Question: Here is my GridView. I have 3 items in each row.

As shown in the picture, the last row in the view contains only one item. If the last row contains 3 items, the grid view scrolls properly till the end. If the last row has less than 3 items the view doesn't scroll more than what is shown in the picture. GridView ignores the row which is not filled completely. What could be the reason for this?
Note: It works fine if I add invisible dummy items at the end to fill the row.
This is my GridView layout.
'''
<GridView
android:id="@+id/grid_view_featuredtab"
android:layout_width="fill_parent"
android:layout_height="fill_parent"
android:layout_gravity="center"
android:columnWidth="190dp"
android:drawSelectorOnTop="true"
android:horizontalSpacing="3dp"
android:listSelector="@color/gridviewlistselector"
android:numColumns="auto_fit"
android:paddingRight="4dp"
android:stretchMode="spacingWidthUniform"
android:verticalSpacing="3dp" >
'''
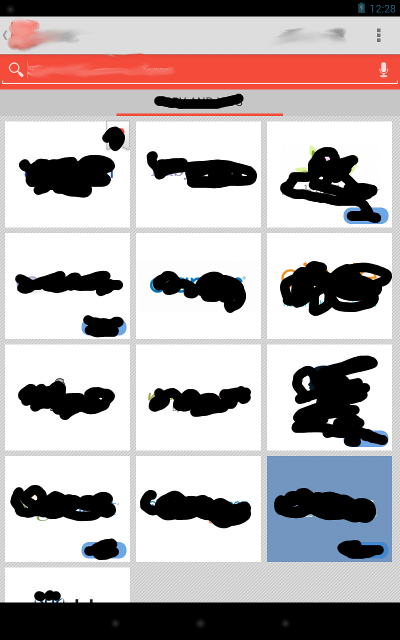
Answer: As of now, tackled it by adding dummy hidden row of items at the end.